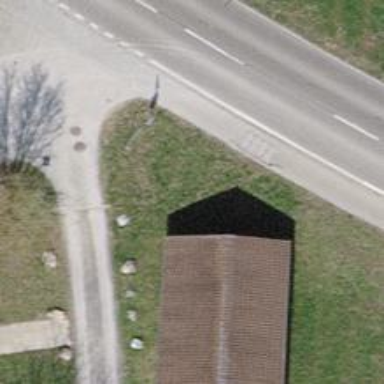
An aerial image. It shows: View of roof of building.